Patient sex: M
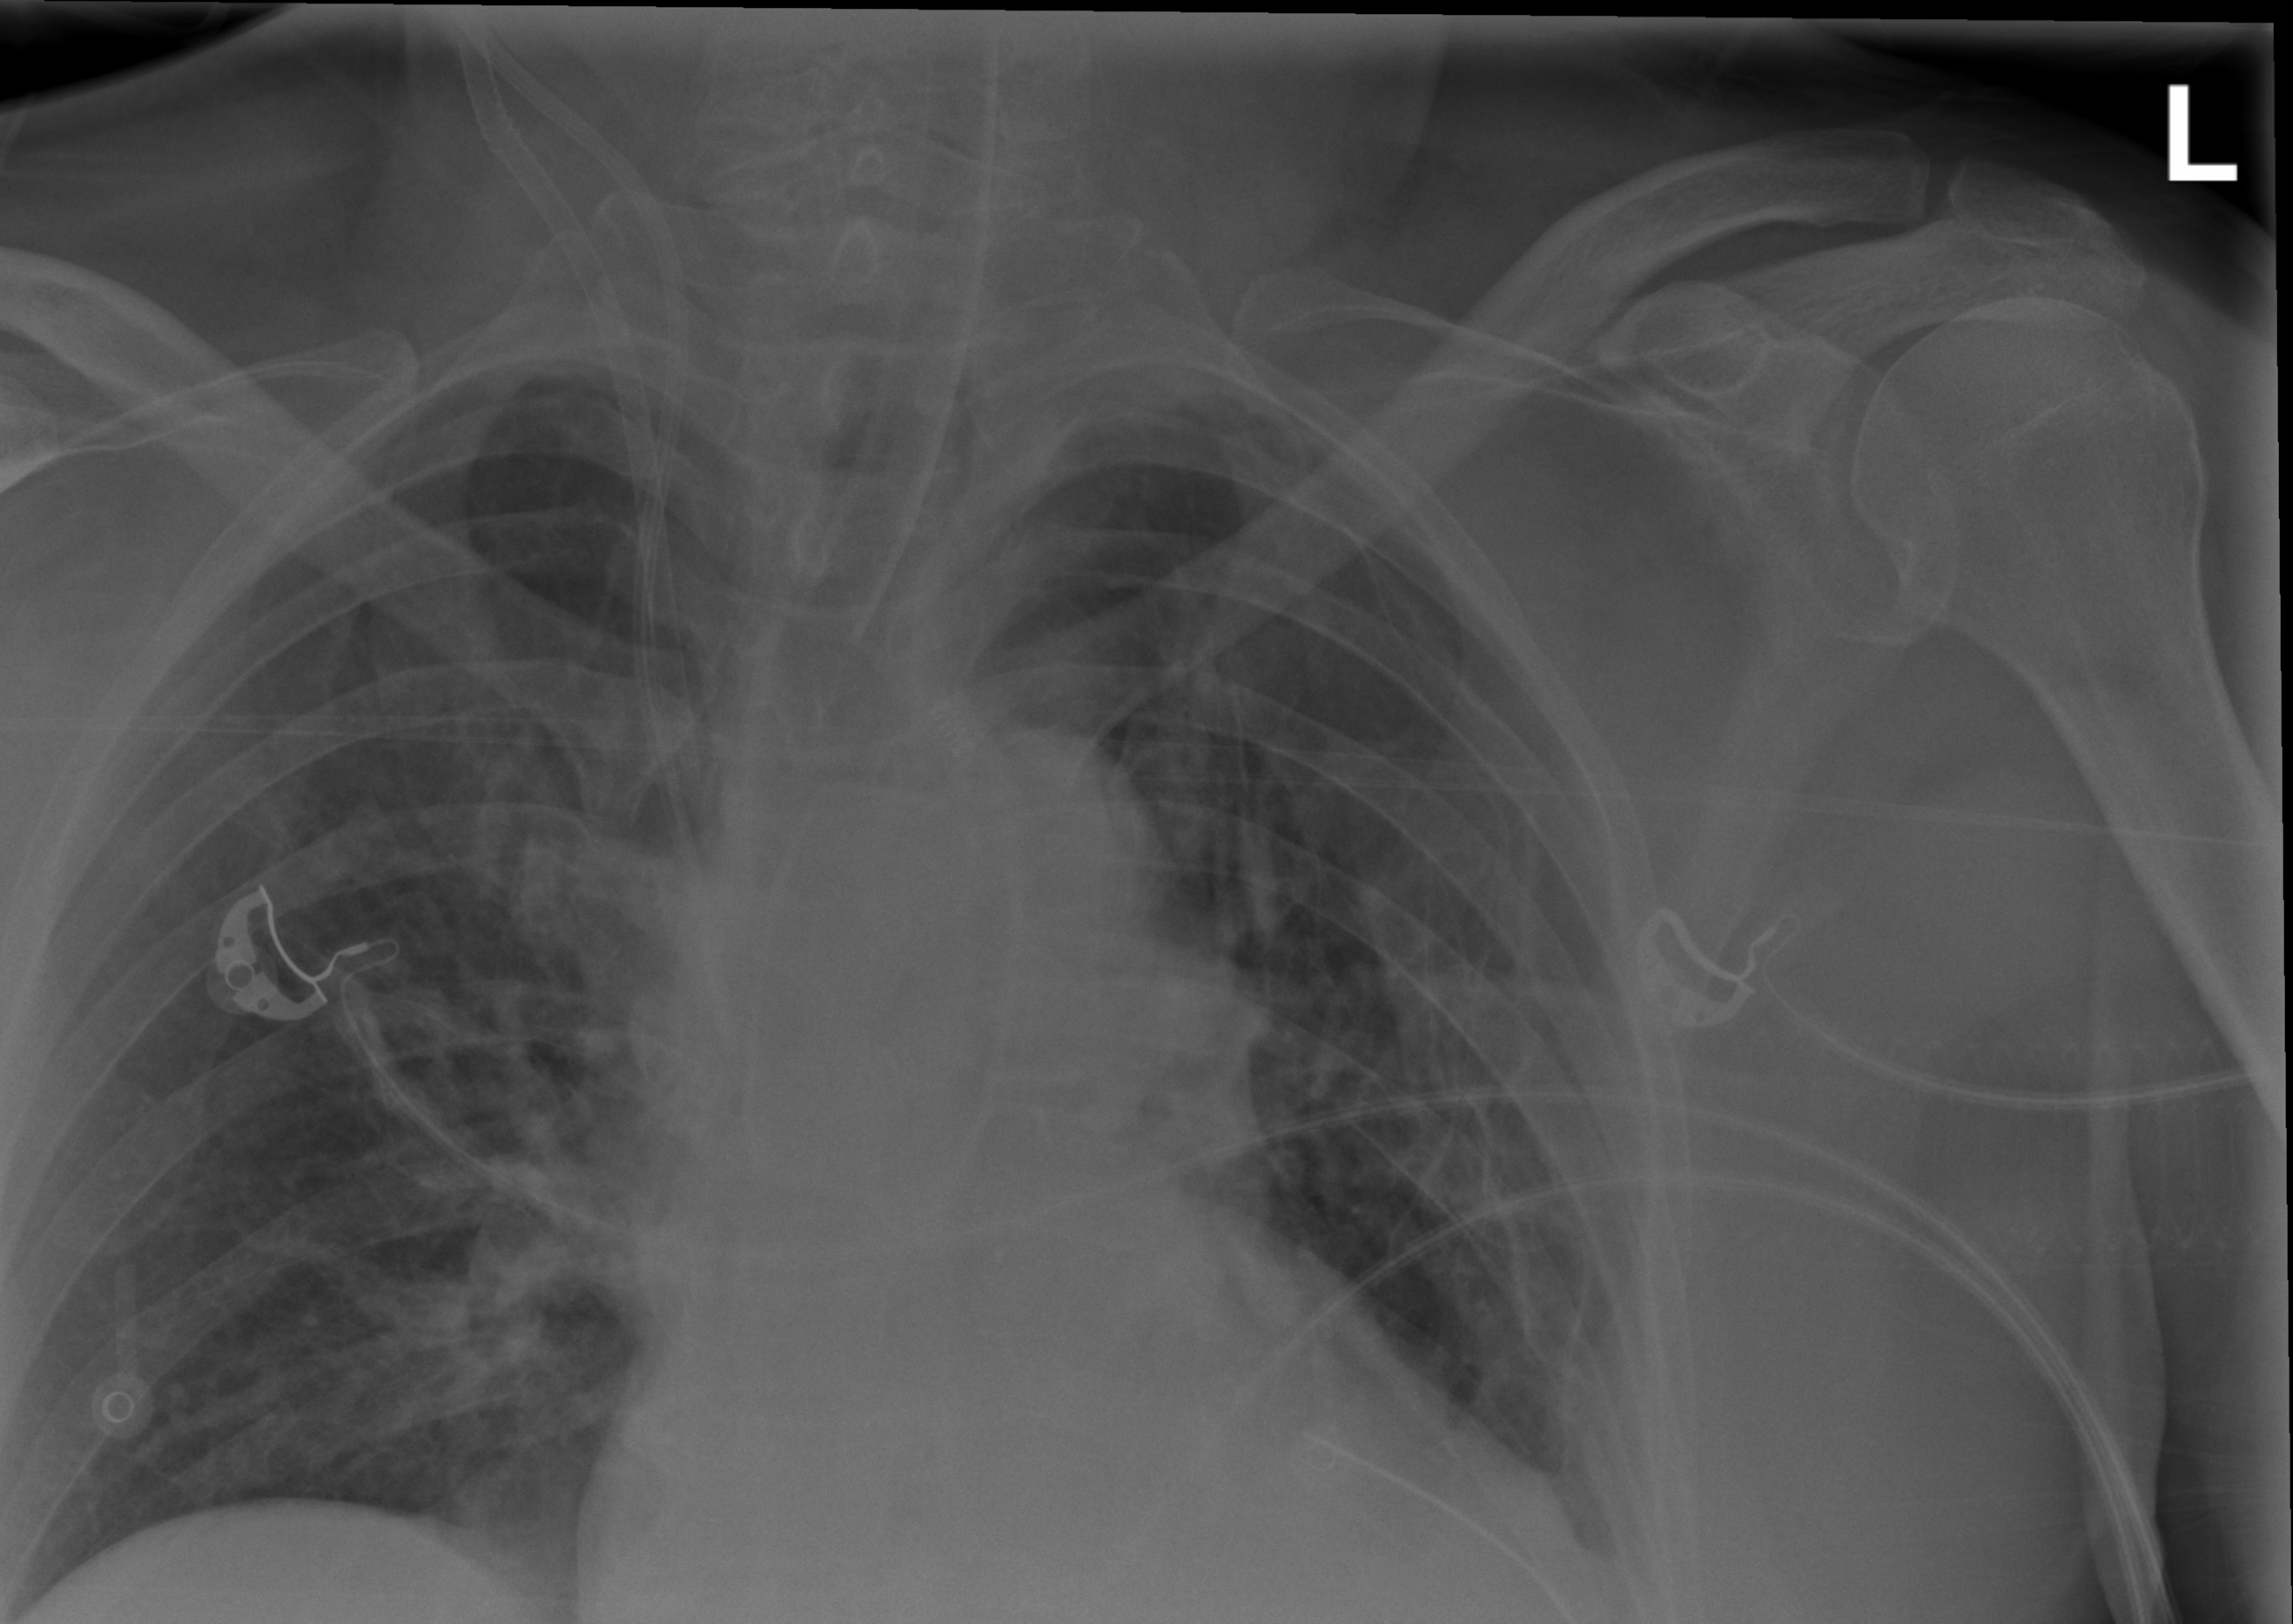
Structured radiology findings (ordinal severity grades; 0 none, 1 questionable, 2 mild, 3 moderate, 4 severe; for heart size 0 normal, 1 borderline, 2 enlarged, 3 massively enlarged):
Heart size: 2
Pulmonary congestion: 1
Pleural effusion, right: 0
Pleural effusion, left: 1
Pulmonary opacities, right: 0
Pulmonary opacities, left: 0
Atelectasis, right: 0
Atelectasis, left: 2